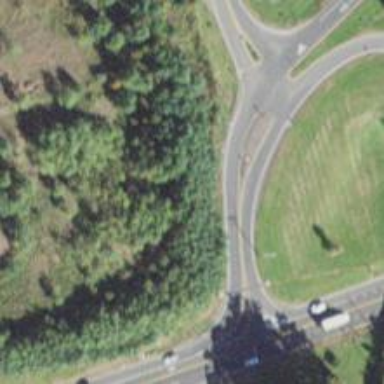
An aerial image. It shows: Trunk link highway.